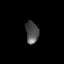
Tissue: prostate
Cell type: T cells
Senescence score: 0.2501
Nuclear area (px): 273
Mean DAPI intensity: 81.821